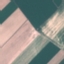
Land use / land cover class: AnnualCrop